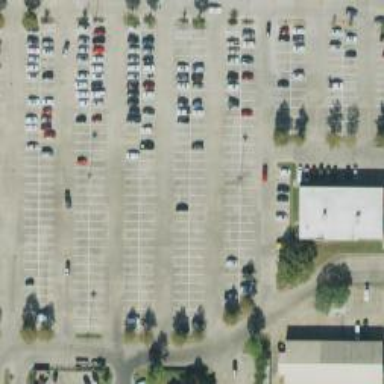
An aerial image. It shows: Parking space.